Question: What is the maximum amount of money that can be robbed from the houses? The connected houses cannot be robbed at the same time.
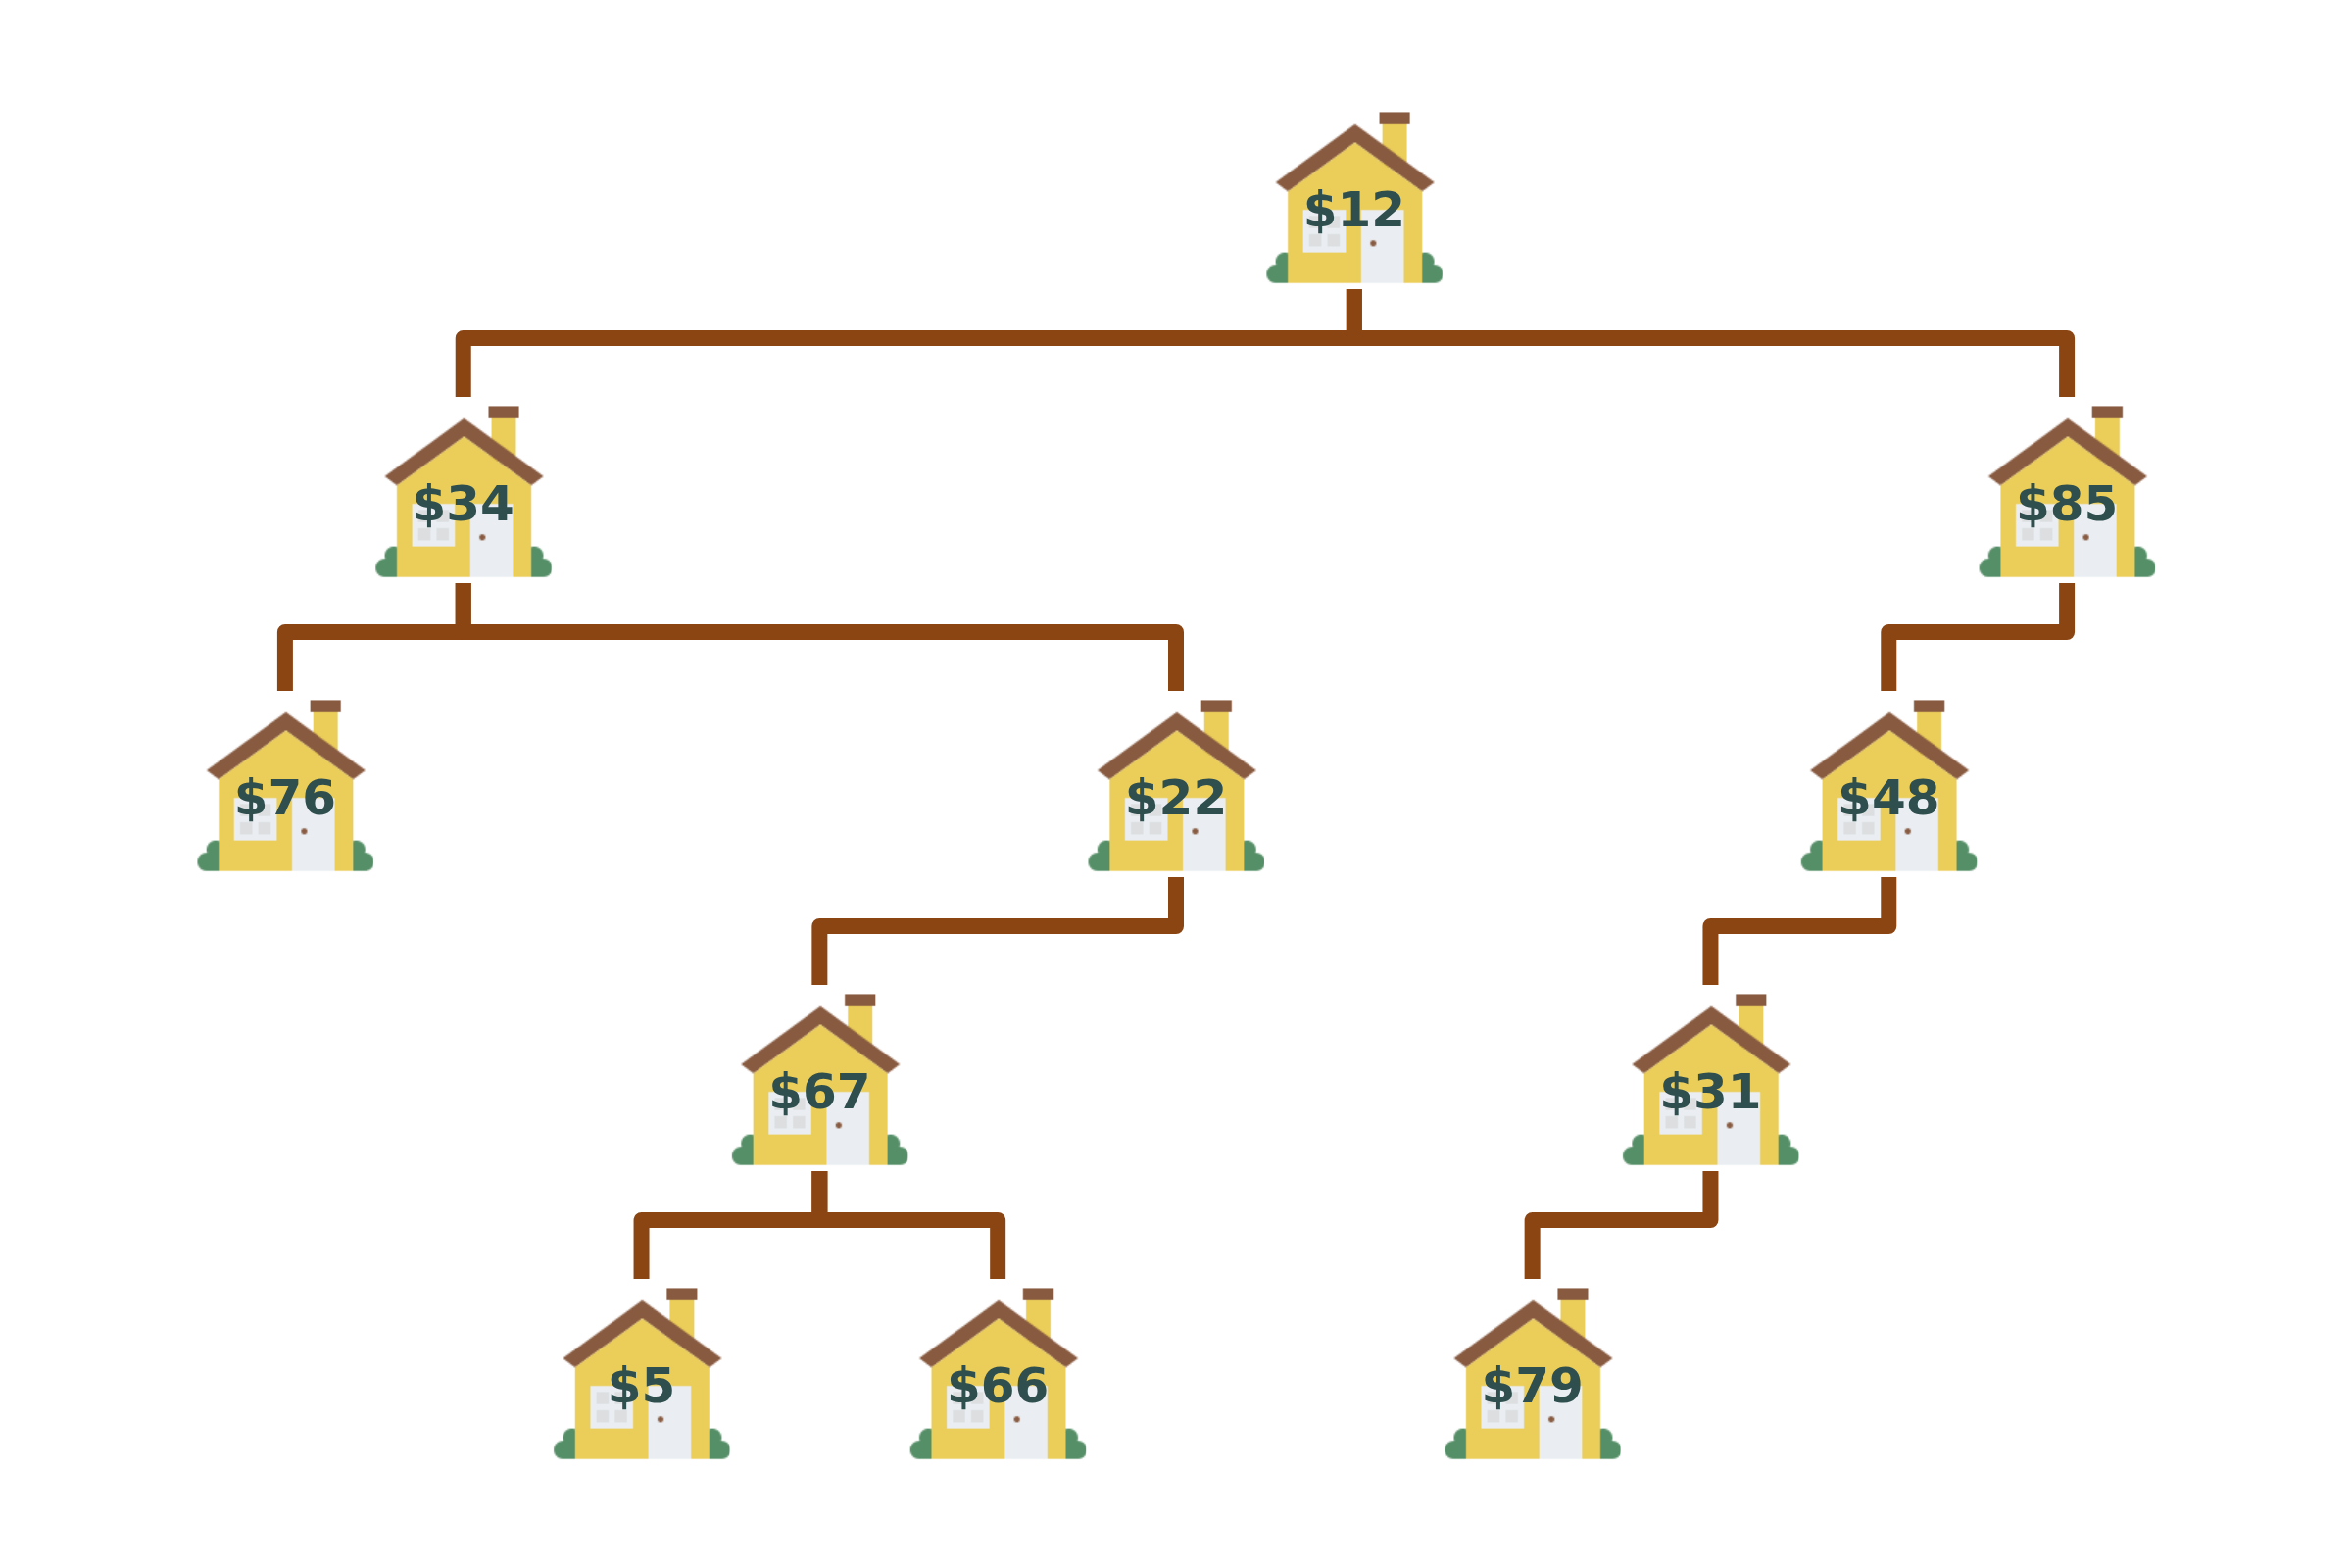
Answer: 333